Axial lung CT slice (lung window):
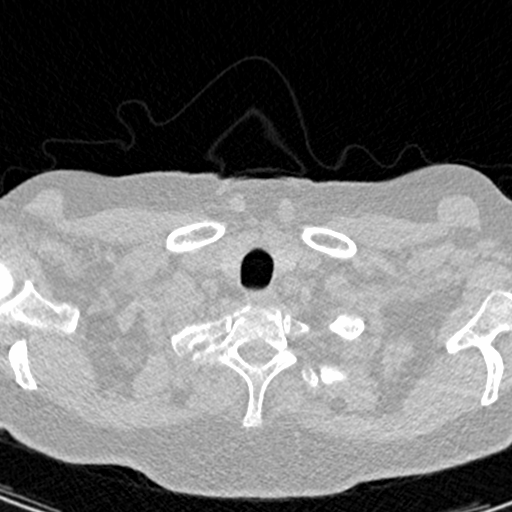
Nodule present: no